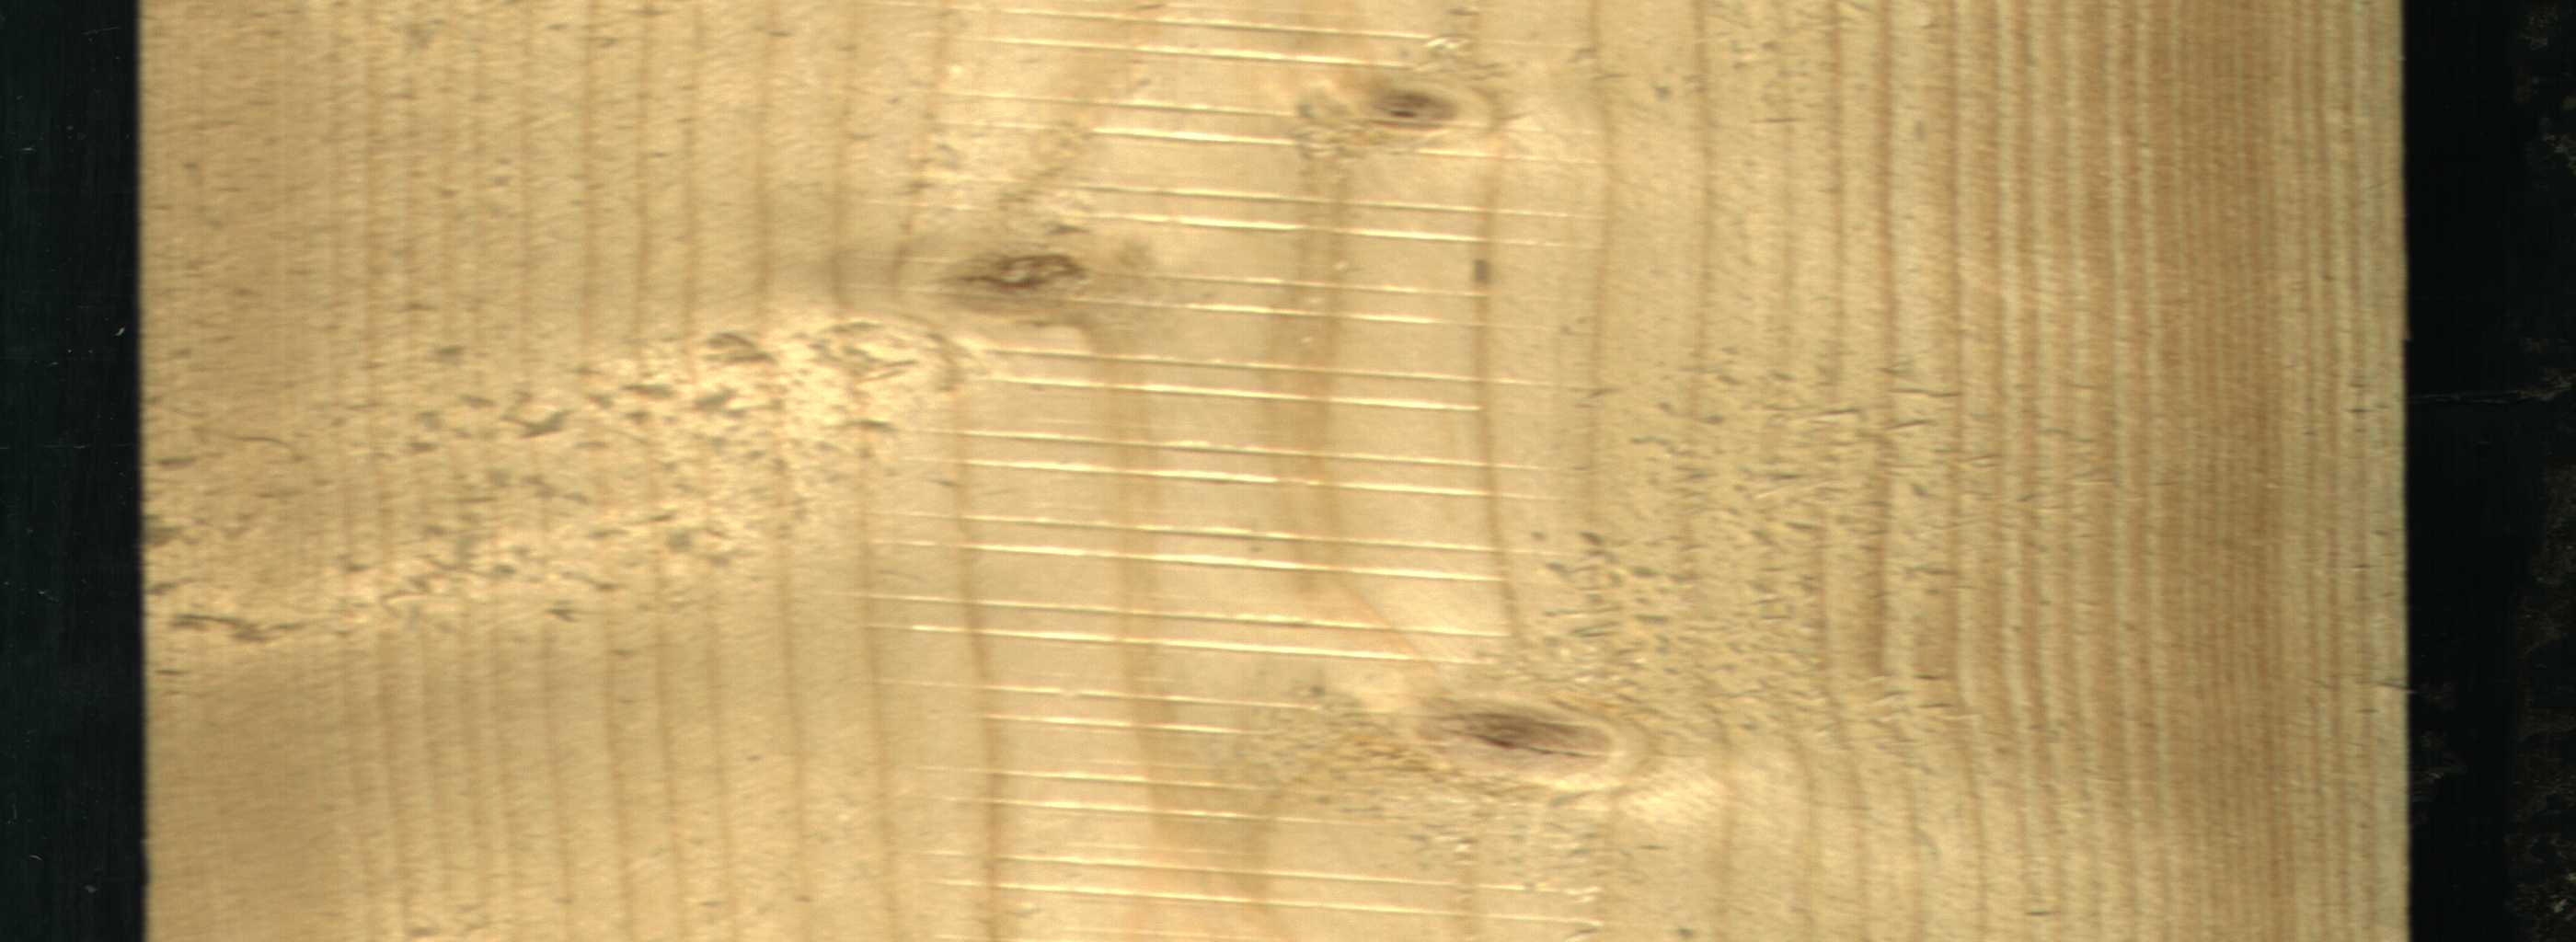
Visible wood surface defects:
Live_Knot
Live_Knot
Live_Knot